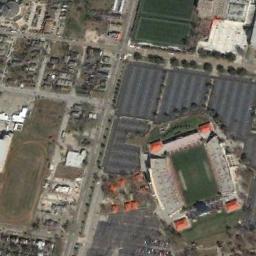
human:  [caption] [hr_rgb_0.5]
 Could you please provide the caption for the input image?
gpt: There are many buildings beside the stadium .

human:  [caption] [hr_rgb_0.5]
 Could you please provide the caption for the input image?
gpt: There is a road between the square gymnasium and the residential area, Surrounded by vegetation .

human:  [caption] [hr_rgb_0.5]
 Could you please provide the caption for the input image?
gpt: The stadium is on the bare land next to some buildings and trees .

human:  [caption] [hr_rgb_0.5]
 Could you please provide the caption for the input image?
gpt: This rectangular stadium has dense residential areas on one side .

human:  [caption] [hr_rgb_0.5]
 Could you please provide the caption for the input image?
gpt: There are some buildings near the stadium .